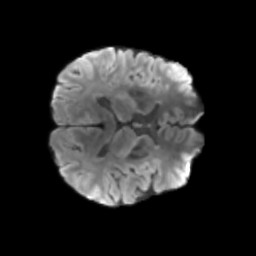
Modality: T2w
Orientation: axial
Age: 70
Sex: female
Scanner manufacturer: siemens
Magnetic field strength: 3 T
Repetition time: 3.23 s
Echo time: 0.0892 s